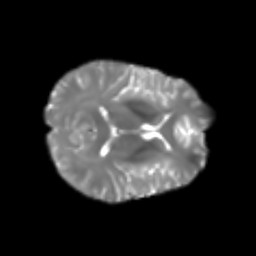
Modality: T2w
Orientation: axial
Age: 29
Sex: male
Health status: healthy